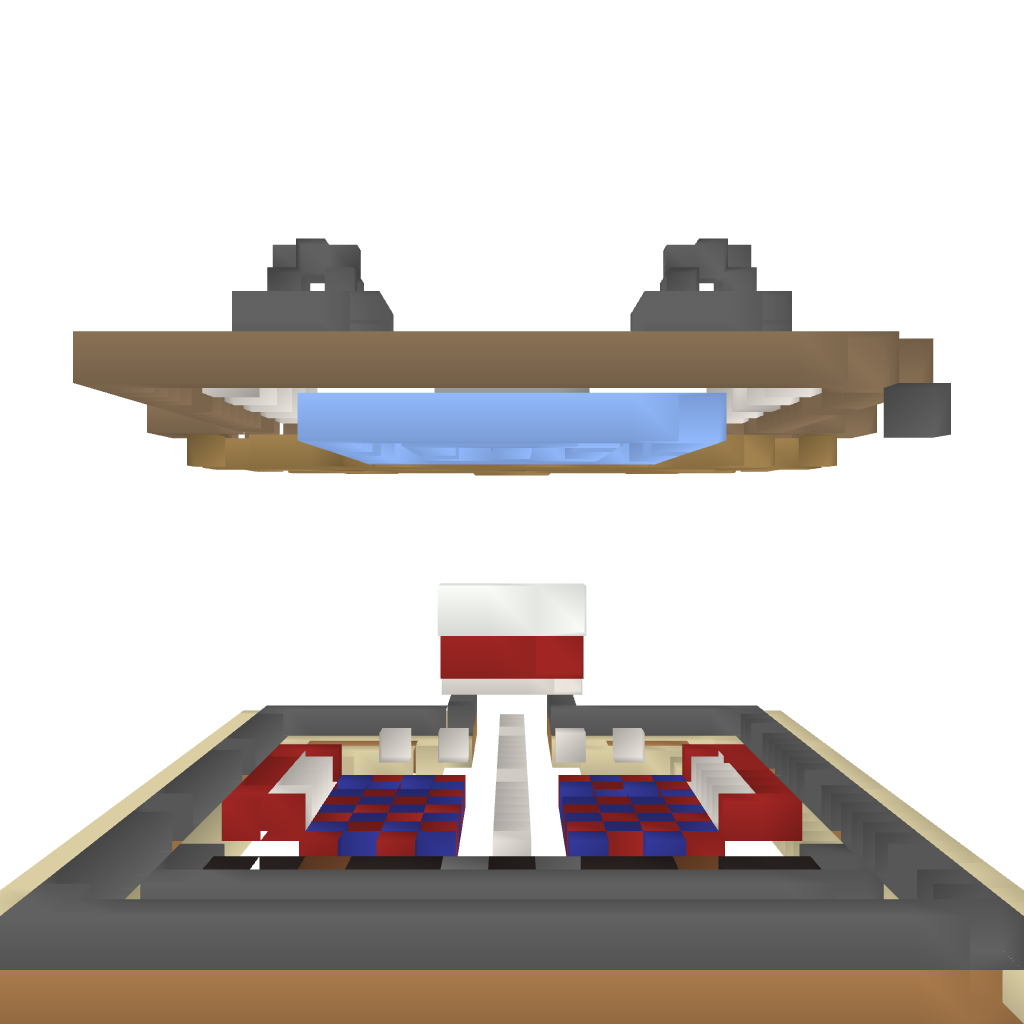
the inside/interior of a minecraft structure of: Modern House/Penthouse